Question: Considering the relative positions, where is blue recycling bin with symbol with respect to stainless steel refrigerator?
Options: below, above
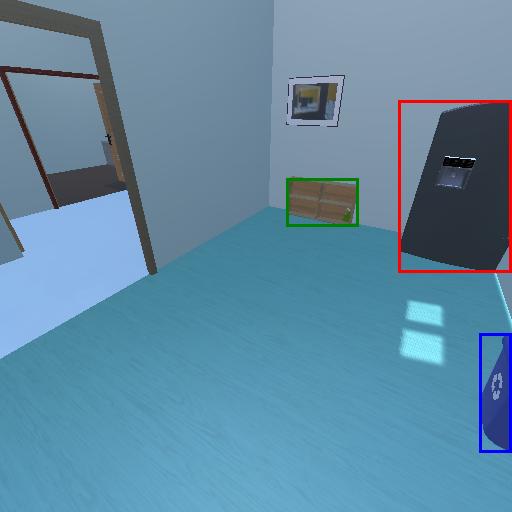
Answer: below